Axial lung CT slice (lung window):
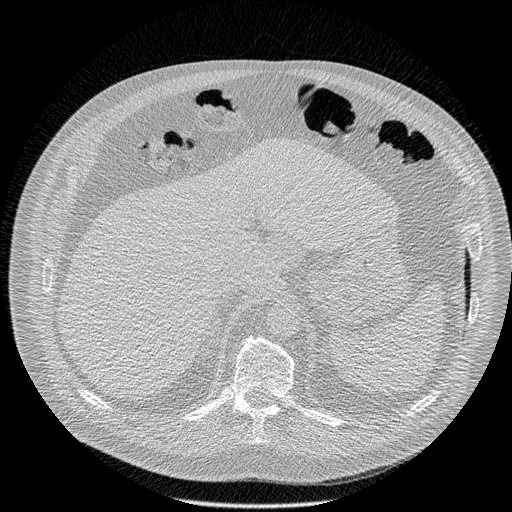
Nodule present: no